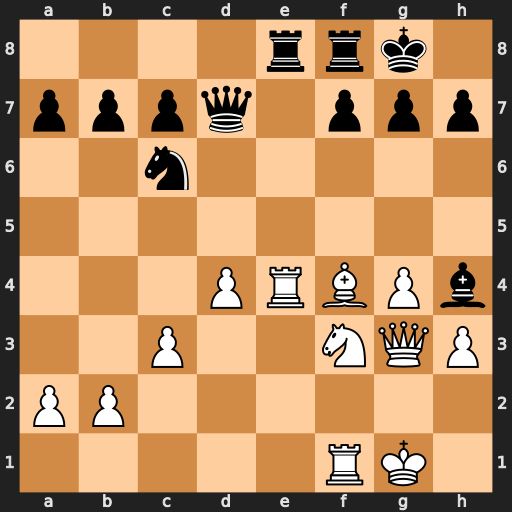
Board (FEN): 4rrk1/pppq1ppp/2n5/8/3PRBPb/2P2NQP/PP6/5RK1
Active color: w
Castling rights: -
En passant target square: -
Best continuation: Qxh4 Rxe4 Ng5 h6 Nxe4